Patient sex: M
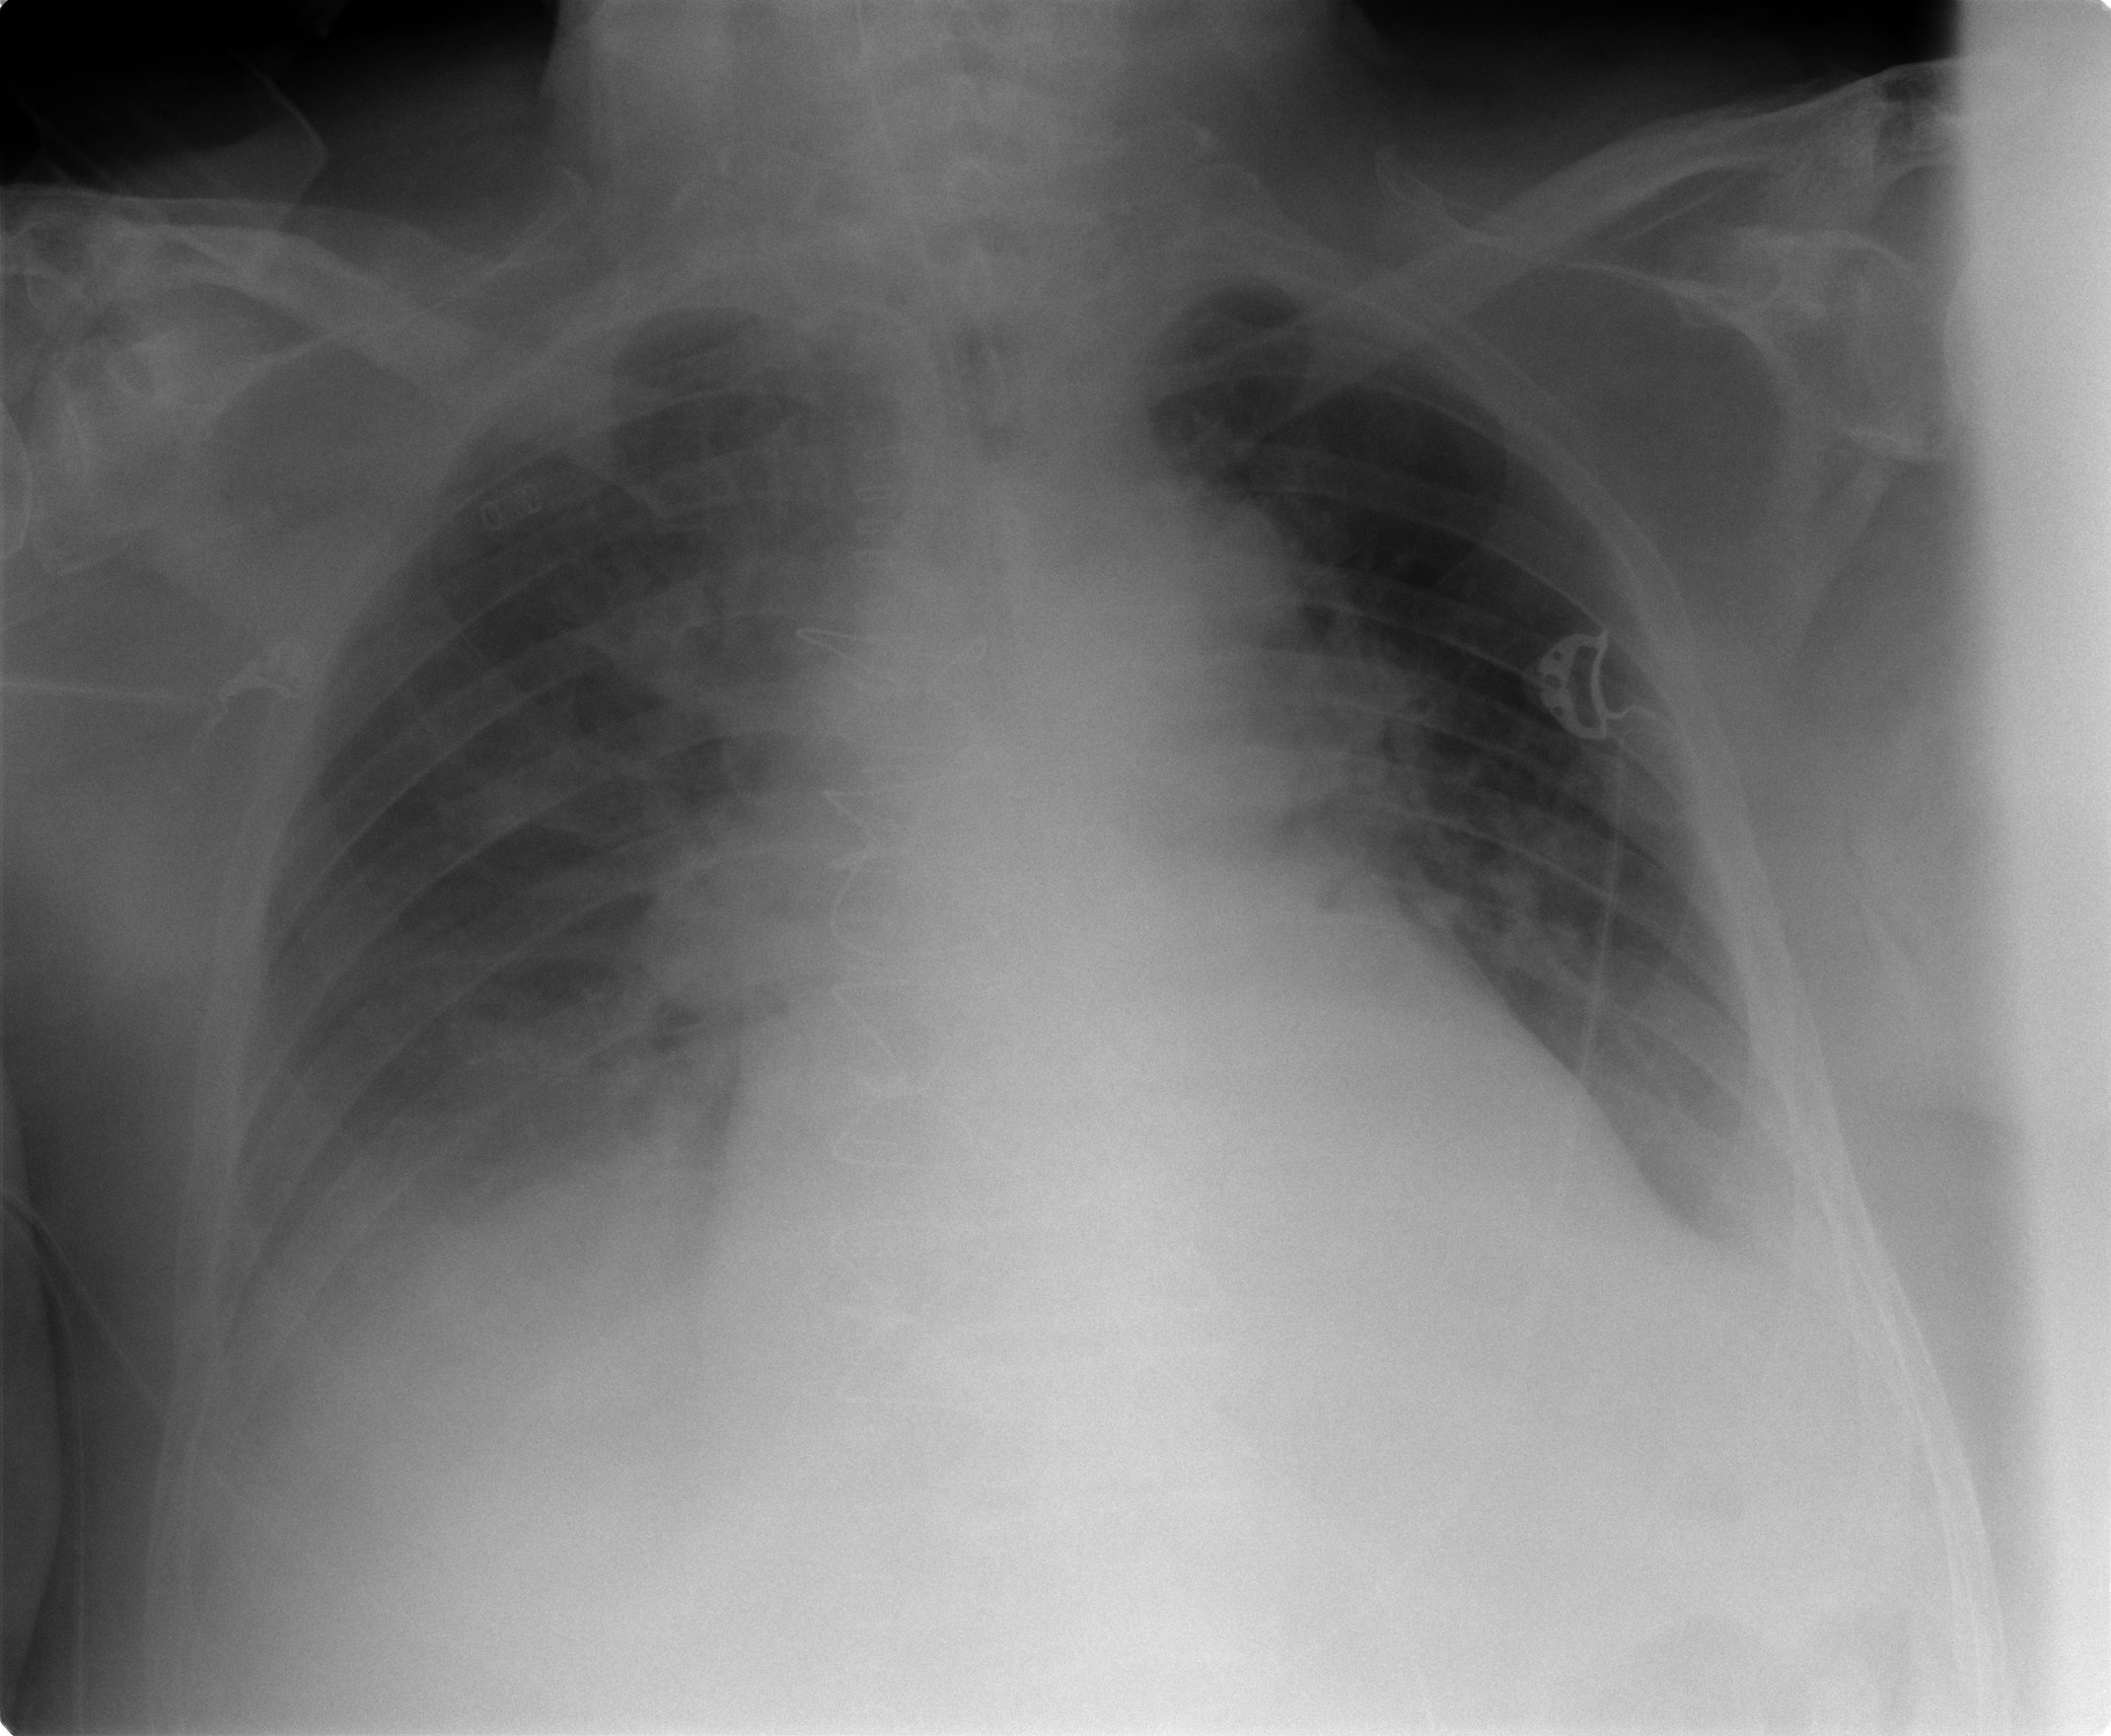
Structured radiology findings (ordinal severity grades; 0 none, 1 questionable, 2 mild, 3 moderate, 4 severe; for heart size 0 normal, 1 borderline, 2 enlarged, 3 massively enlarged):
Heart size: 2
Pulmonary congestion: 2
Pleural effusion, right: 2
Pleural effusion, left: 2
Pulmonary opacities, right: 0
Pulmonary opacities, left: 0
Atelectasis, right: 2
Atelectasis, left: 2